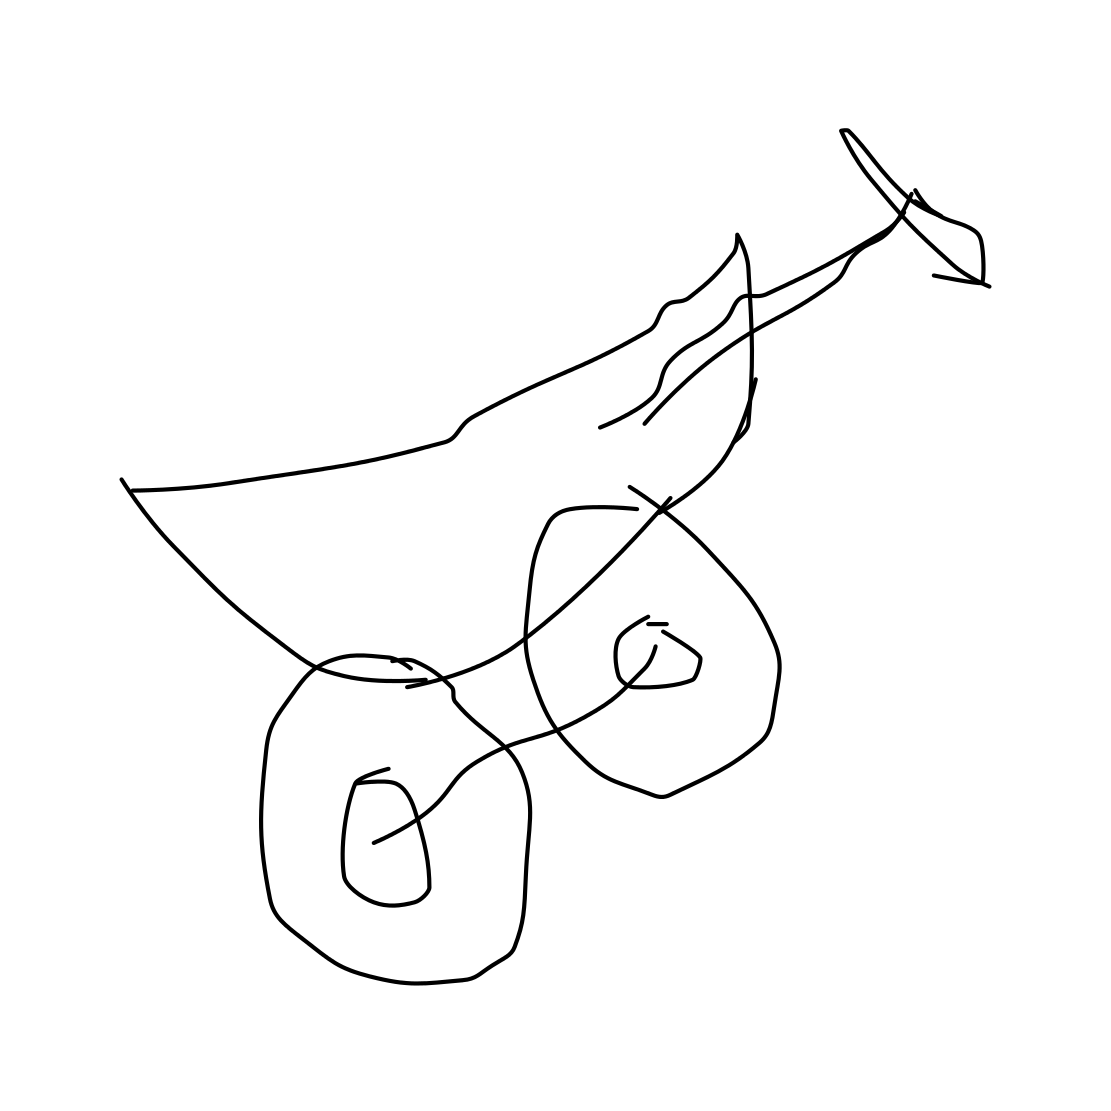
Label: wheelbarrow